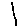
Label: line